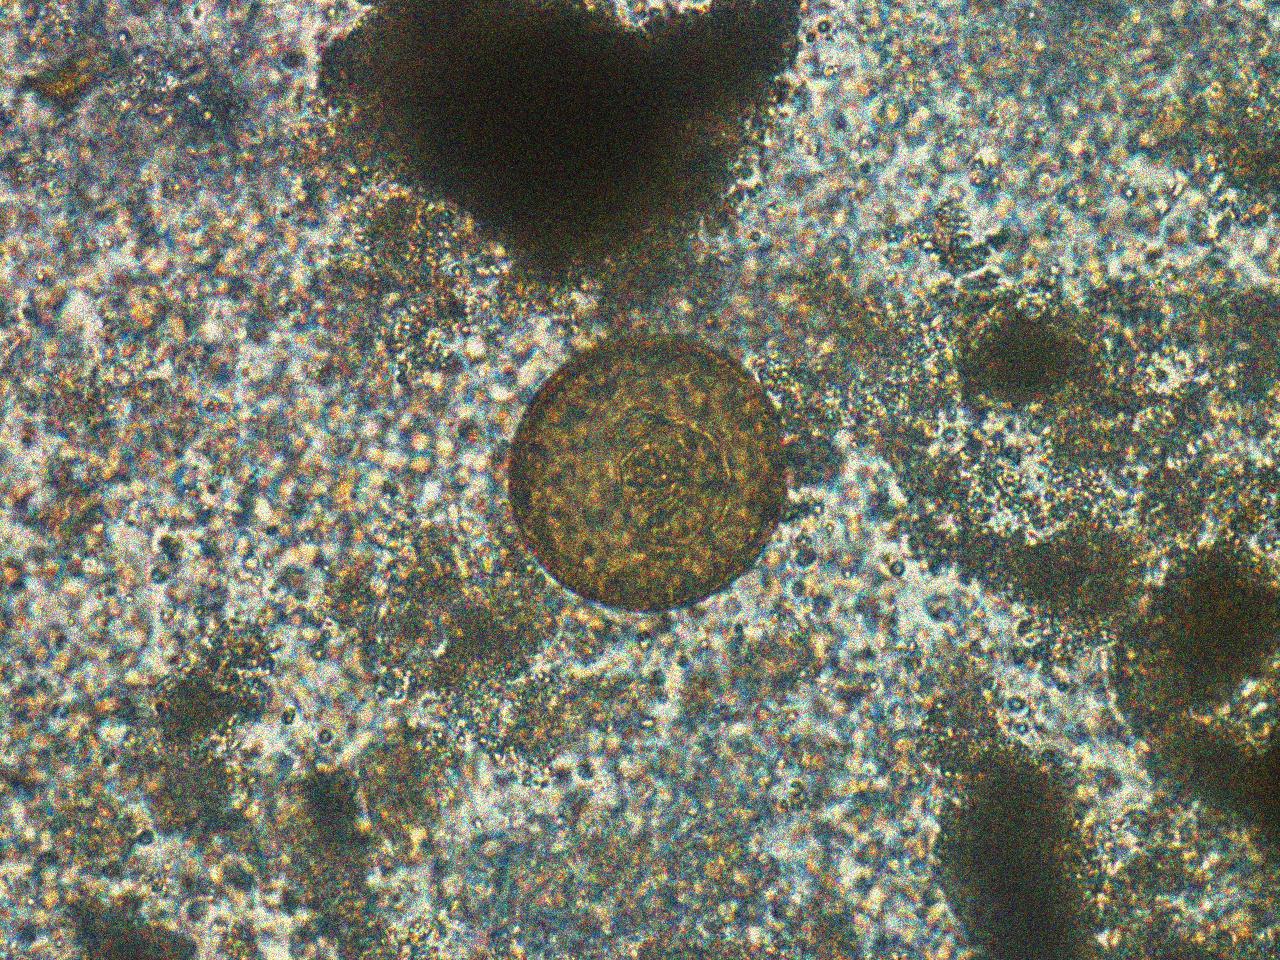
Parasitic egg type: Hymenolepis diminuta